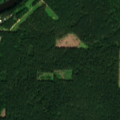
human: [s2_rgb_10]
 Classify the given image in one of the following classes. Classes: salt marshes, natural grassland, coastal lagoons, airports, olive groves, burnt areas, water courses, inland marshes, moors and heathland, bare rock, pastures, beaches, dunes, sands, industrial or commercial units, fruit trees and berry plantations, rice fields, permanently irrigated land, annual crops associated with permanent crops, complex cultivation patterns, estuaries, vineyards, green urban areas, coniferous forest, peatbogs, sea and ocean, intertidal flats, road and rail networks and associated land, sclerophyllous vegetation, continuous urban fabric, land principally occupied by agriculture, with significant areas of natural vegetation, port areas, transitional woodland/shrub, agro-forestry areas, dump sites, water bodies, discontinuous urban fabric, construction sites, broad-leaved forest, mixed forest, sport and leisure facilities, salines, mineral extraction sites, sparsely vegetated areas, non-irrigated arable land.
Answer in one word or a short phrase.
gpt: coniferous forest, mixed forest, water courses